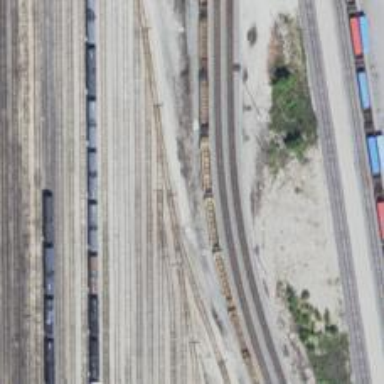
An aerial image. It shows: Abandoned railway yard.